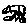
Label: square